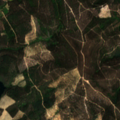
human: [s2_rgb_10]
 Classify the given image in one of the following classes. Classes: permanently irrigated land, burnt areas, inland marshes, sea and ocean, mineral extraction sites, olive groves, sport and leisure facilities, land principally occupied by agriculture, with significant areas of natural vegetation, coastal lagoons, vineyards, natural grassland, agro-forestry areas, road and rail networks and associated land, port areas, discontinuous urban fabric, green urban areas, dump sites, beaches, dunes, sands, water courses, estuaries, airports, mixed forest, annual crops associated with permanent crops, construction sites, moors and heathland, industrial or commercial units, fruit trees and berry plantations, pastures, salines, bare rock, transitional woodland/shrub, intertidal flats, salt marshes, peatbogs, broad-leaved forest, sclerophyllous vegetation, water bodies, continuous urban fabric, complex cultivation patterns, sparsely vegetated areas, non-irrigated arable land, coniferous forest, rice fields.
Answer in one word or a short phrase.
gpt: coniferous forest, mixed forest, transitional woodland/shrub